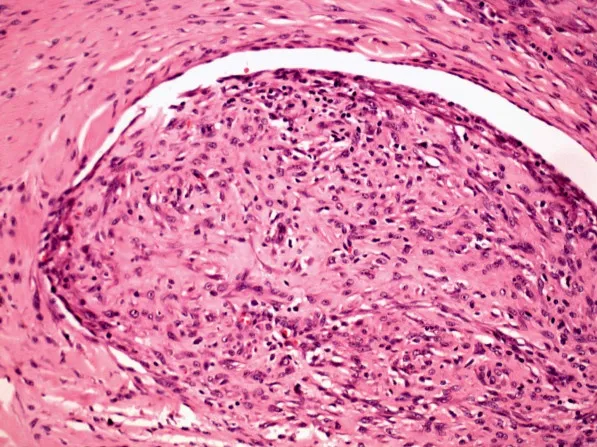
Section demonstrating an intravascular proliferation of uniform spindle cells. (H&E x10).
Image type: pathology (h&e)